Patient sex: F
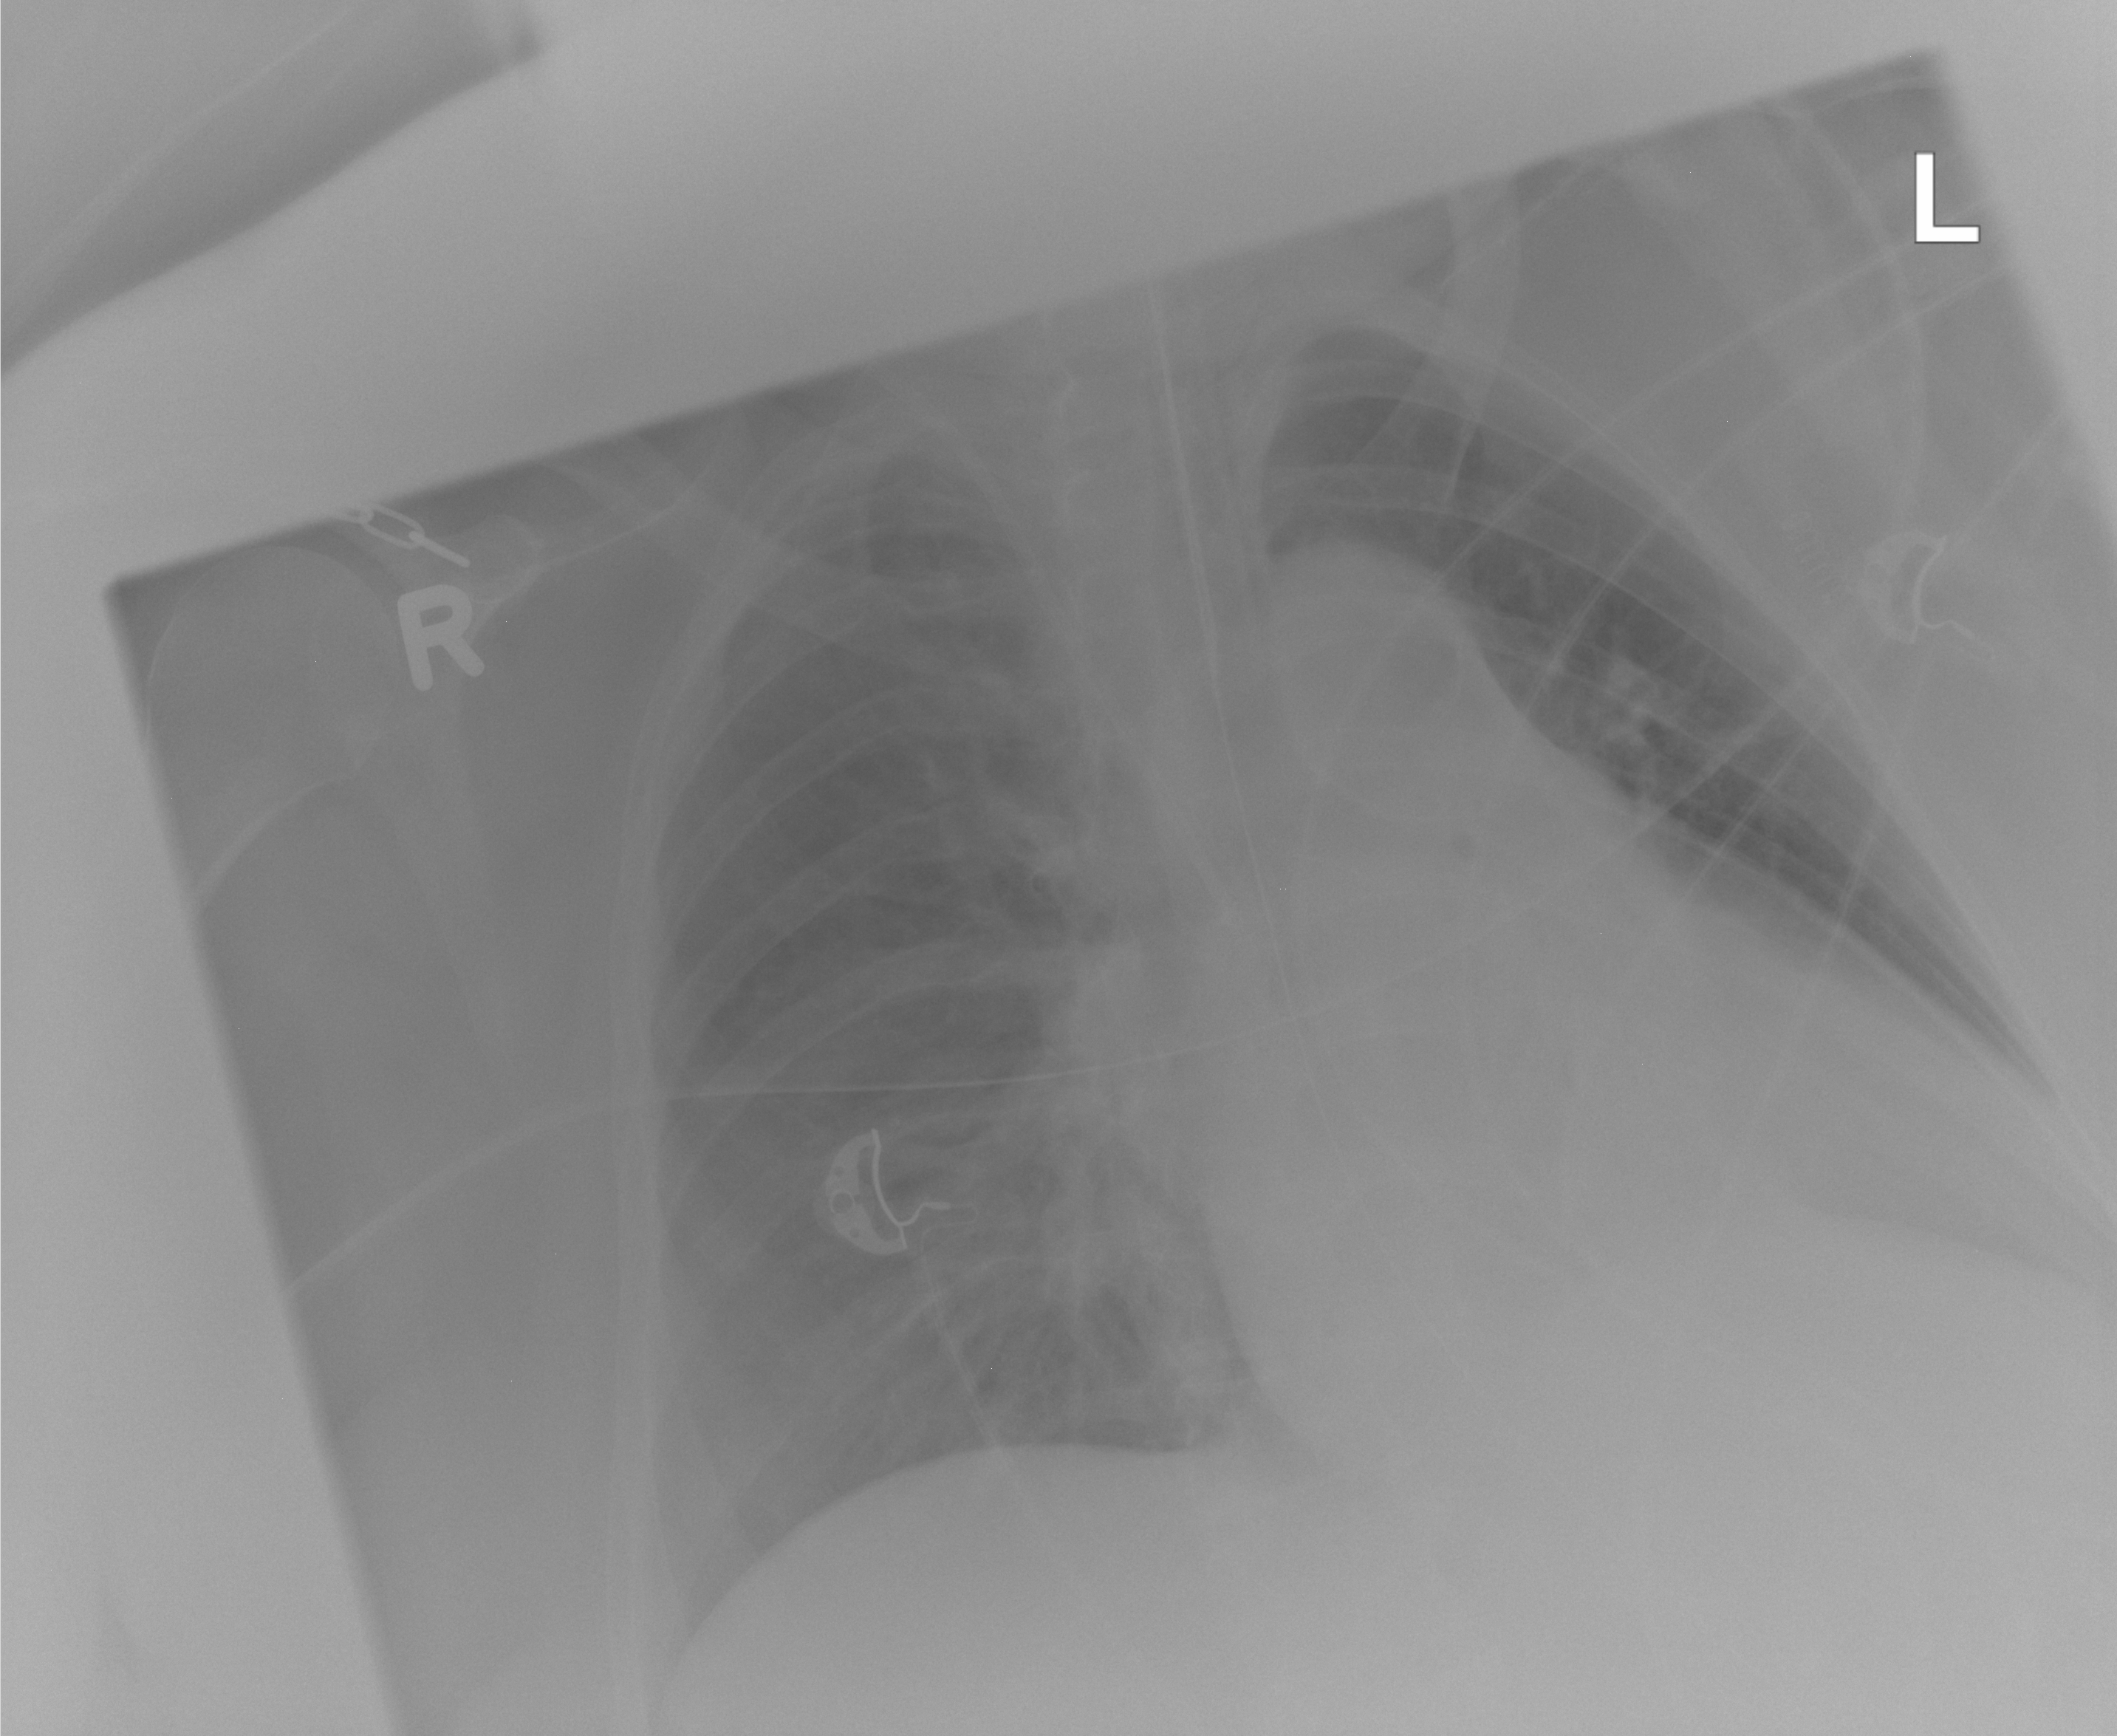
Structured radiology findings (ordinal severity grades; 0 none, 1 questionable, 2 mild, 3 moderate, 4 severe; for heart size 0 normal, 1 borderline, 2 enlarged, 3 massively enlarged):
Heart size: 2
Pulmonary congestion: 0
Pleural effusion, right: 0
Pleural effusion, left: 2
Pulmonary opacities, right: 0
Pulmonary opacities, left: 0
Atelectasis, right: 0
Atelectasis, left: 2